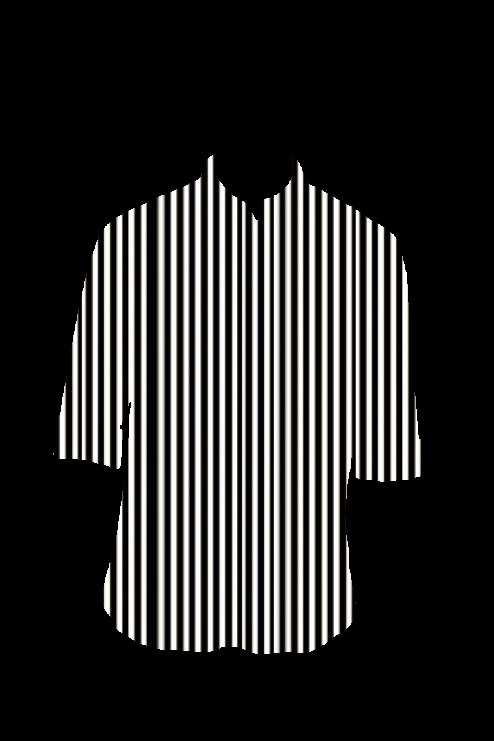
black white stripe referee shirt